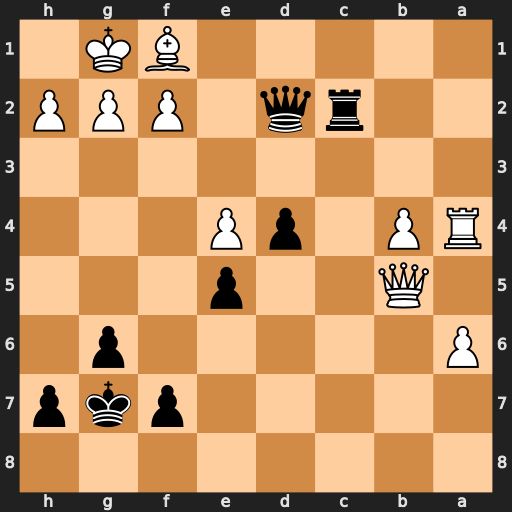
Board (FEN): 8/5pkp/P5p1/1Q2p3/RP1pP3/8/2rq1PPP/5BK1
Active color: b
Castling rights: -
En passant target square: -
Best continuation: Qxf2+ Kh1 Rc1